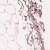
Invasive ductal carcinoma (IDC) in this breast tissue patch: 0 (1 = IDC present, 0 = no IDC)